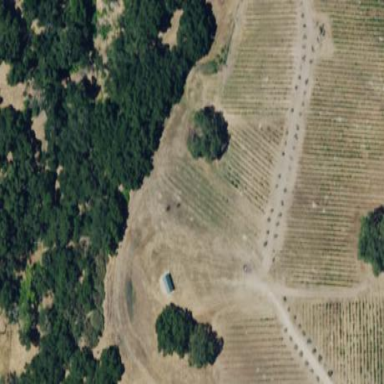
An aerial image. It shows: Vineyard with grape crops.